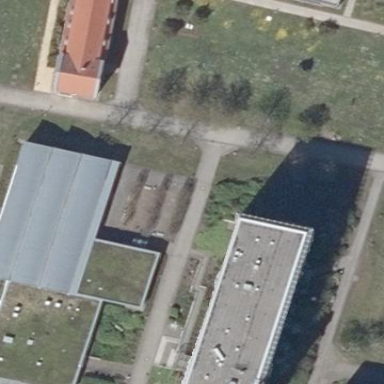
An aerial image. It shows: Building serving as canteen.